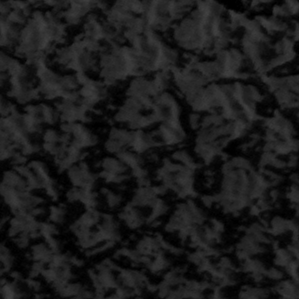
Label: frost